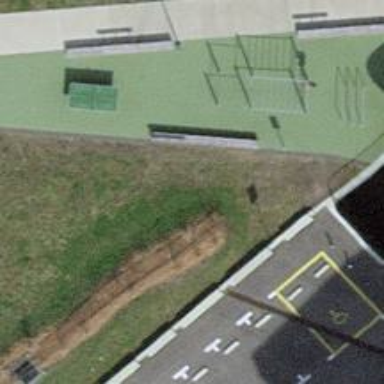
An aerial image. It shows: Concrete bench.